Question: I've been asked to design a UI for a calculator application in Android using buttons. The GUI needs to be as in the image below-

The only issue I have is to stretch the '+' cell across two rows, as shown in the picture.
I could simply assign a value to the layout_height to achieve this, but that would give me problems if the app is viewed on a different screen size.
Please help!
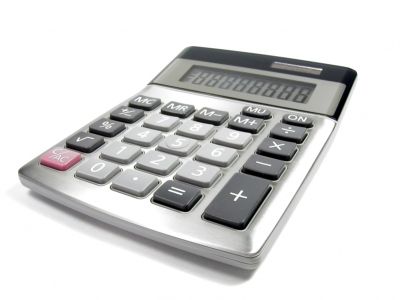
Answer: <URL> across rows as well as columns, plus, it can be filled Vertically or horizontally. You'd need a 6X5 grid, with different resolution images for different screens.